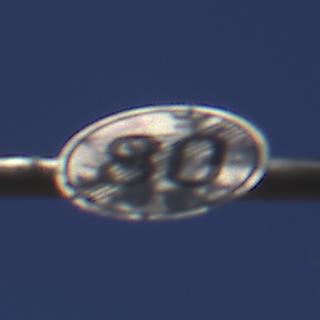
Verkehrszeichen: EndeGeschwindigkeit80
Umgebung: Outdoor, Nature
Tageszeit: MorningAfternoon
Wetter: Clear
Licht: Natural
Jahreszeit: Winter
Kontrast: HighContrast